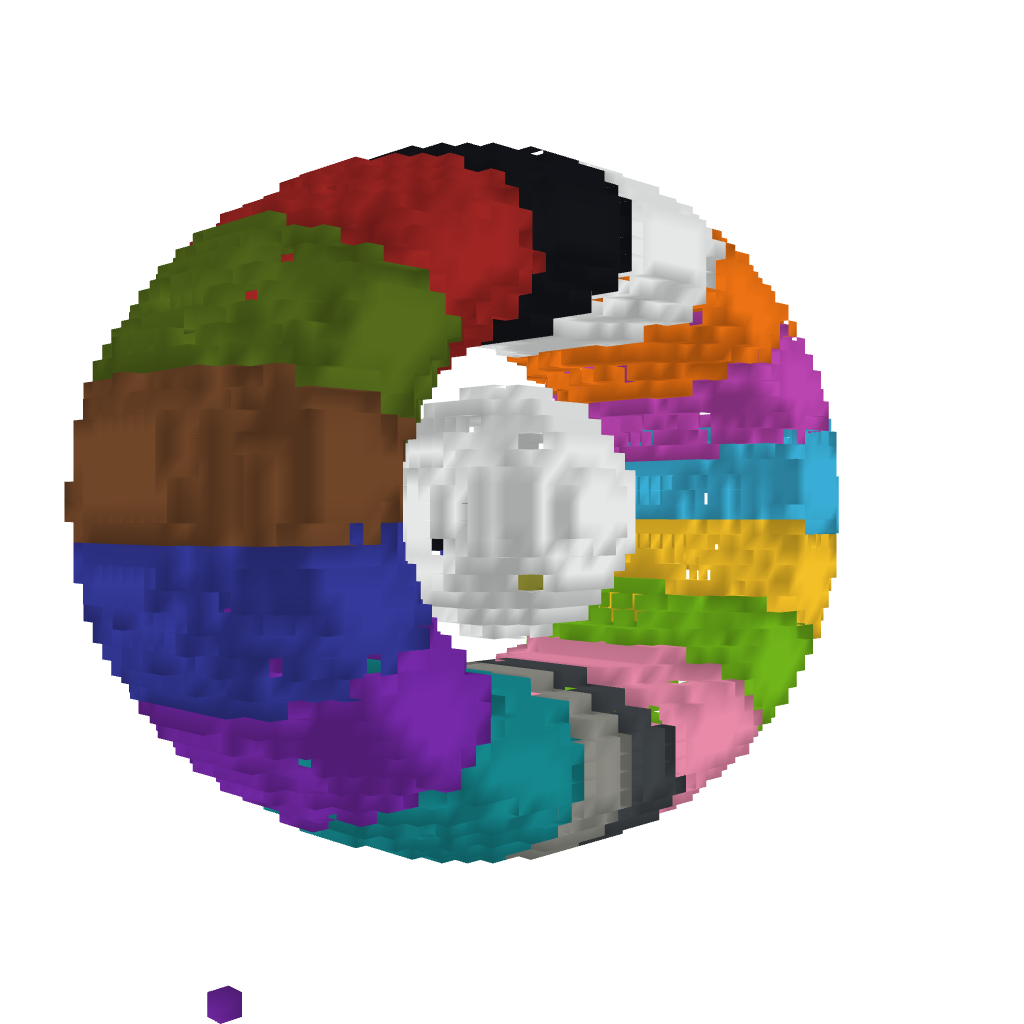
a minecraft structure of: Colored Eye